一年级 · 逻辑题
(10 分)

钟面上的时刻是

也可以写作:

钟面上的时刻是过 1 小时是

钟面上的时刻是

前 1 小时是
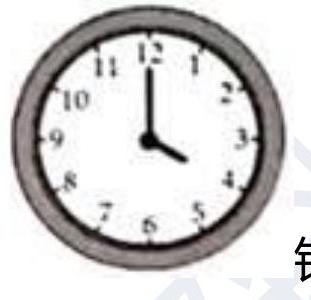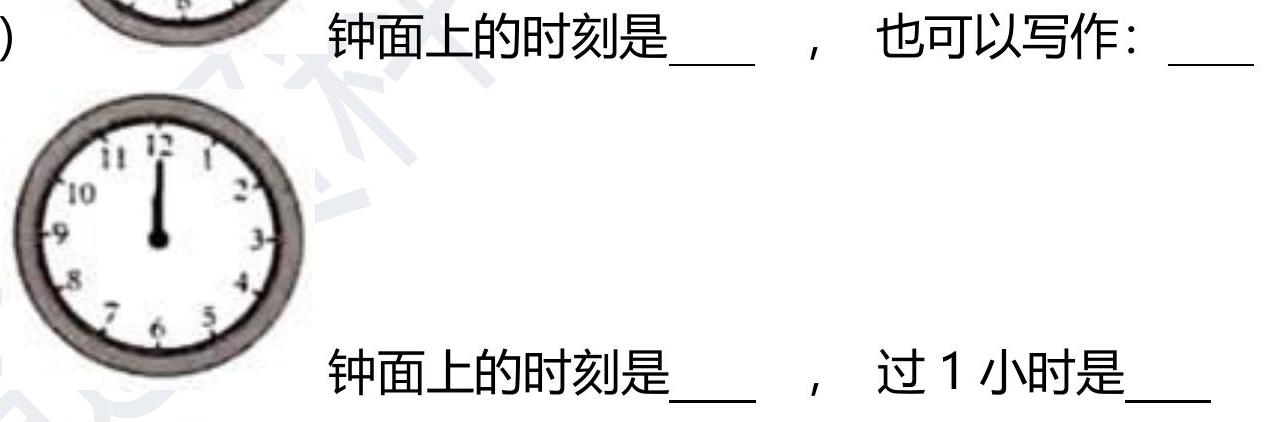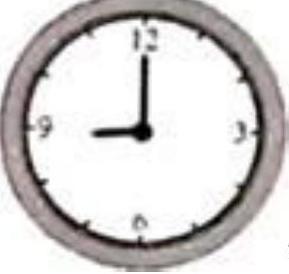
答案: 4 时； $4 ： 00 ； 12$ 时； $13 ： 00 ； 9$​ 时； 8 时